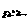
Label: zigzag